Question: How do you implement a fetched property in Xcode 4?
Here is an example of two entities, a book and a page:

I followed the guidelines here to create a fetched property that references a value from the source entity using the variable $FETCH_SOURCE: <URL>
Now, once I have this saved and I generate the source code I get this:
'''
// Book.h
#import <Foundation/Foundation.h>
#import <CoreData/CoreData.h>
@class Pages;
@interface Book : NSManagedObject {
@private
}
@property (nonatomic, retain) NSString * title;
@property (nonatomic, retain) NSNumber * pageCount;
@property (nonatomic, retain) Pages * pages;
@end
'''
And...
'''
// Book.m
#import "Book.h"
#import "Pages.h"
@implementation Book
@dynamic title;
@dynamic pageCount;
@dynamic pages;
@end
'''
Where is the fetched property 'fetchLastPage'? How can I use it in code?
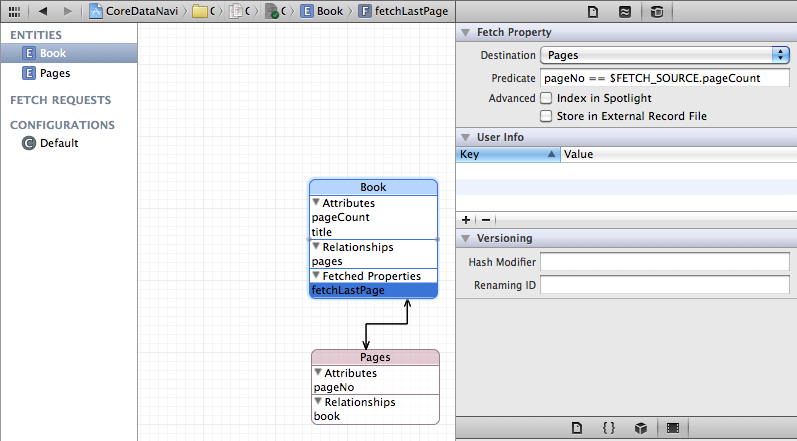
Answer: From what I've read you need to add fetched properties to the generated class yourself using the keyword
'''
// In your header
@property (nonatomic, retain) NSArray *fetchLastPage;
// In your class
@dynamic fetchLastPage;
'''